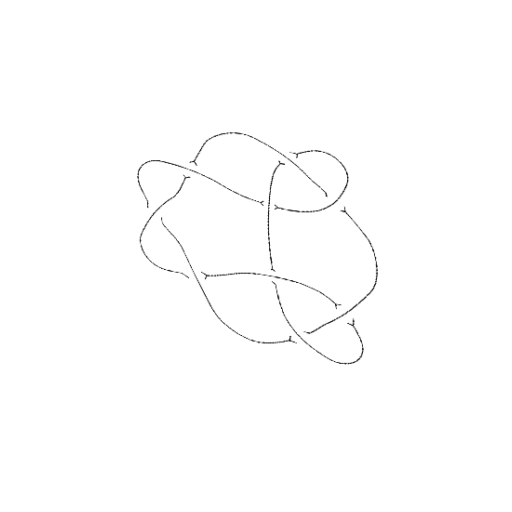
Crossing number: 9